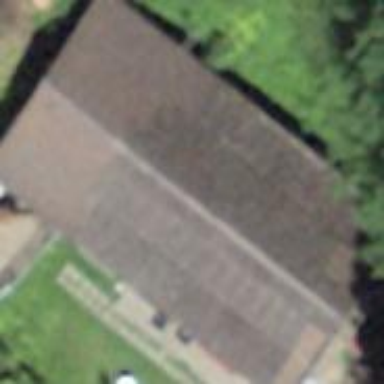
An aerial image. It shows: Gabled building with tile roof oriented along its length.